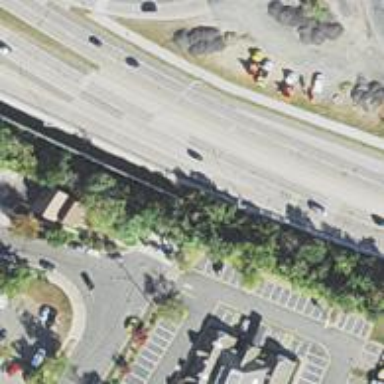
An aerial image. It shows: Primary highway.